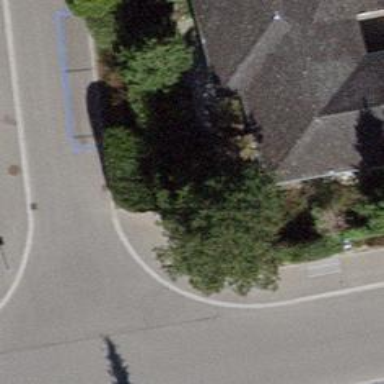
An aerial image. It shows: Kerb barrier.